Question: What is the result of this measurement?
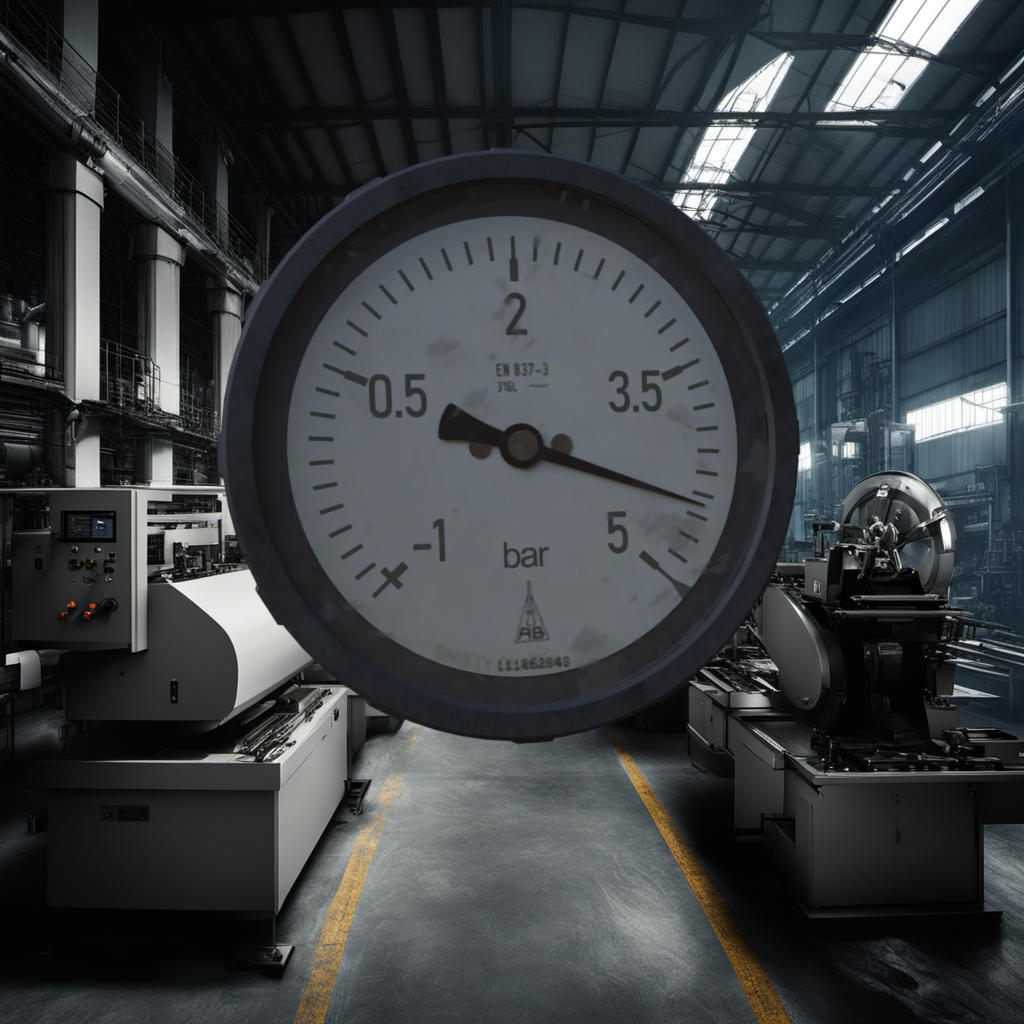
Answer: The result is 4.5
Question: What is the range of this measurement?
Answer: The range is from -1 to 5
Question: What is the minimum and maximum reading range of the measurement in the image?
Answer: The minimum value is -1 and the maximum value is 5